Question: How can I make something like this in Delphi:

I know I can make it from 3 tables so it would be easier, but how can I make Table cells split & merge and how to get the text to turn 90deg.?
Is there some good content libraries that have split & merge built in?
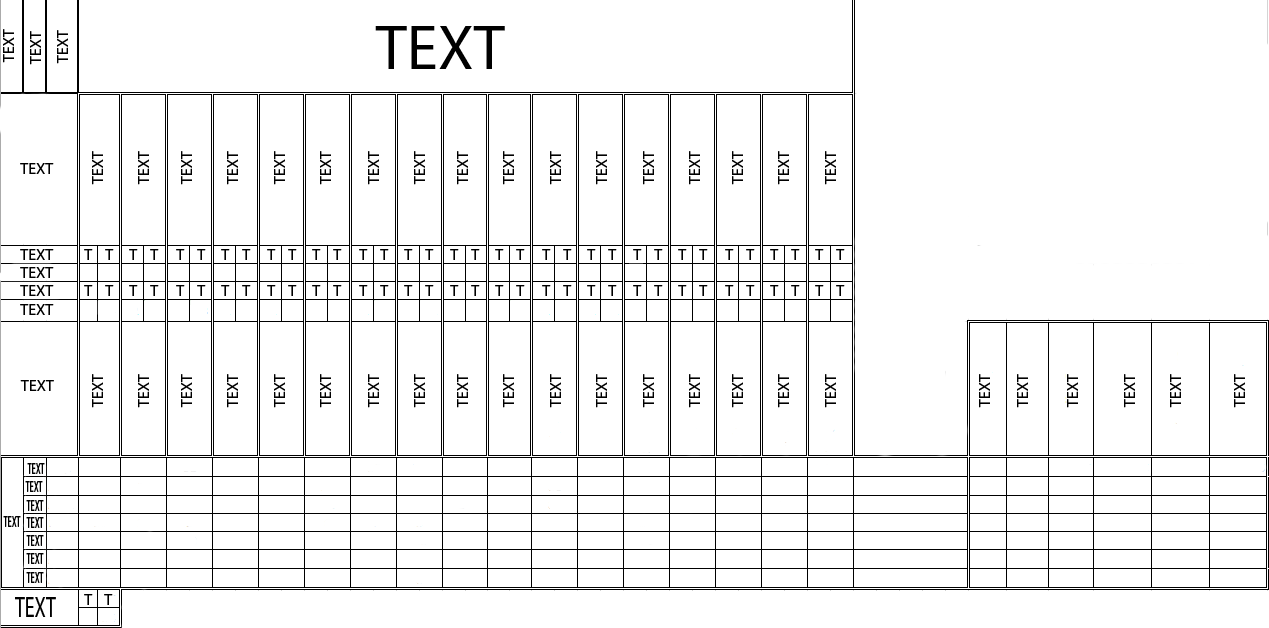
Answer: Check out 'woll2woll' or 'infopower'. They will do the grid for sure. The font can be achieved by overriding the 'OnDrawDataCell', 'OnDrawGroupHeaderCell' and 'OnDrawTitleCell' events and writing the text with rotated font.
'''
{****************************************************************
* Create angled font. Procedure writen by Keith Wood *
****************************************************************}
procedure CreateAngledFont (AFont : TFont; const AAngle : Integer);
var
FntLogRec: TLogFont { Storage area for font information } ;
begin
{ Get the current font information. We only want to modify the angle }
fillchar (FntLogRec, sizeof(FntLogRec), #0);
GetObject (AFont.Handle, SizeOf(FntLogRec), Addr(FntLogRec));
{ Modify the angle. "The angle, in tenths of a degrees, between the base
line of a character and the x-axis." (Windows API Help file.) }
FntLogRec.lfEscapement := (AAngle * 10);
FntLogRec.lfOrientation := (AAngle * 10);
FntLogRec.lfOutPrecision := OUT_TT_PRECIS; { Request TrueType precision }
{ Delphi will handle the deallocation of the old font handle }
AFont.Handle := CreateFontIndirect (FntLogRec);
end;
'''